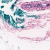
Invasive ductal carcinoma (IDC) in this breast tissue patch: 0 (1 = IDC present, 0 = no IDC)